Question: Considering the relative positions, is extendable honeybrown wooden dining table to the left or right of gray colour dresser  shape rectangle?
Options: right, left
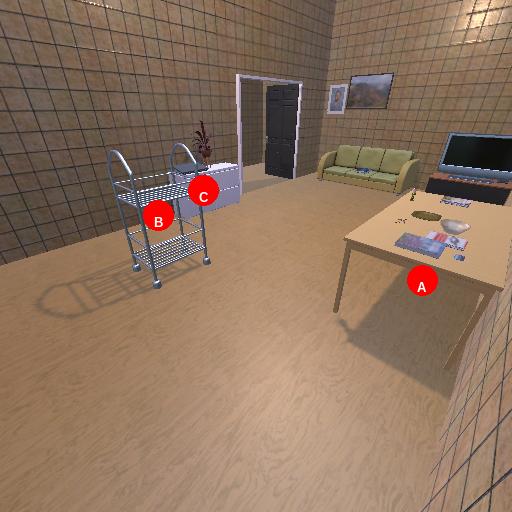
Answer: right